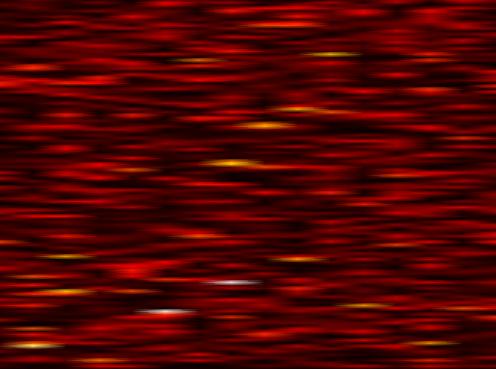
Label: FBMC